Field crop: maize
Growth stage: 2
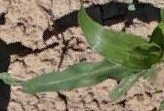
Species: maize